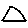
Label: triangle